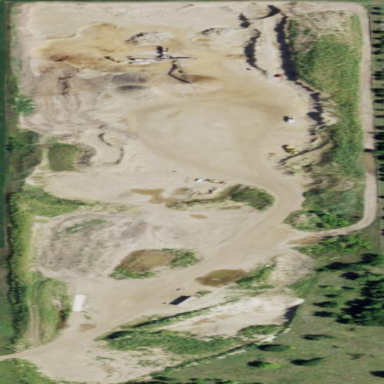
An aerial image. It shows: Quarry with sand and gravel resources.